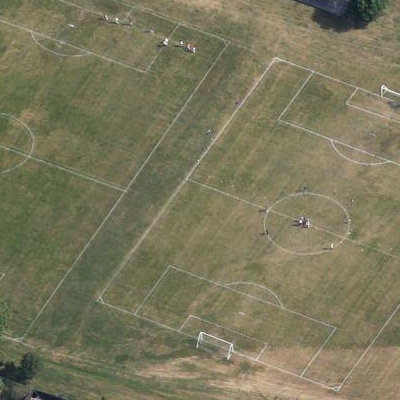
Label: Grass